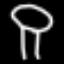
Label: mushroom